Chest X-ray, PA view. Patient: 45 years old, sex M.
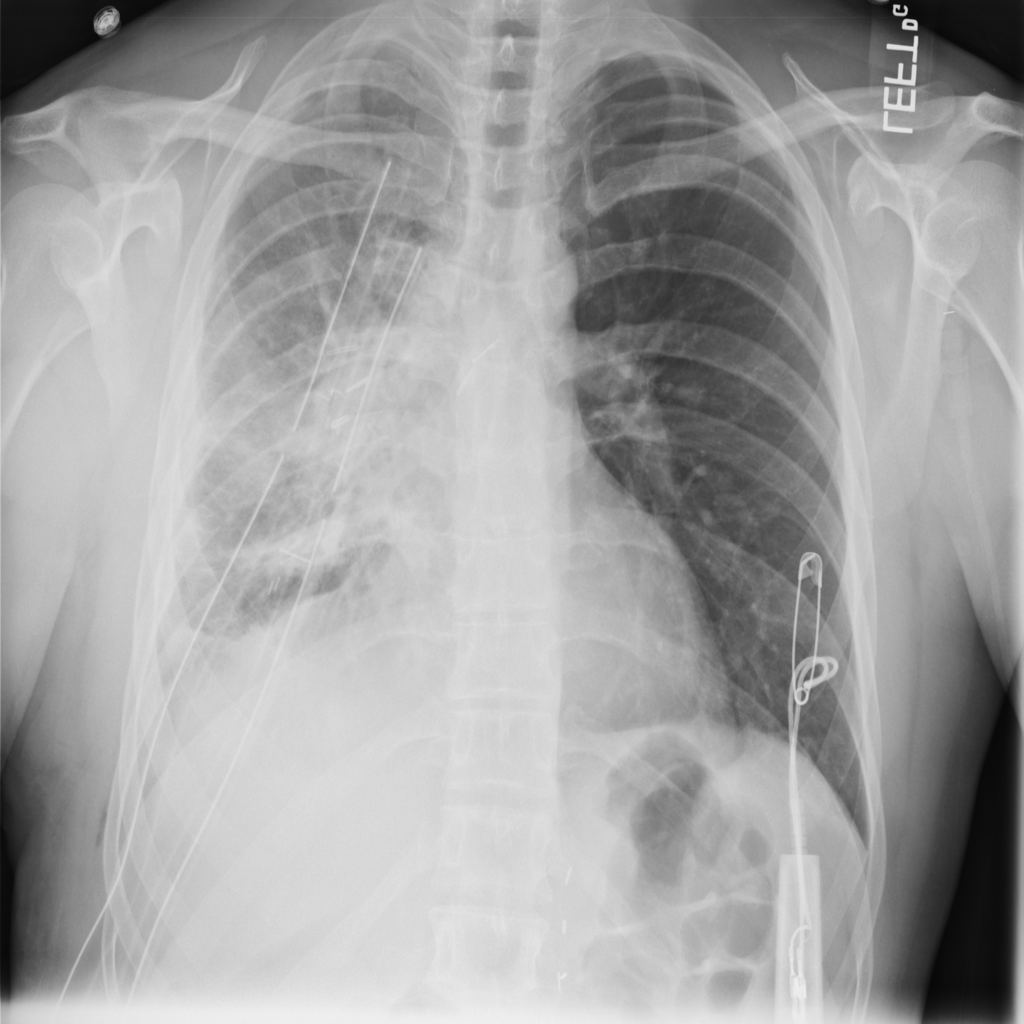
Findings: Pneumothorax